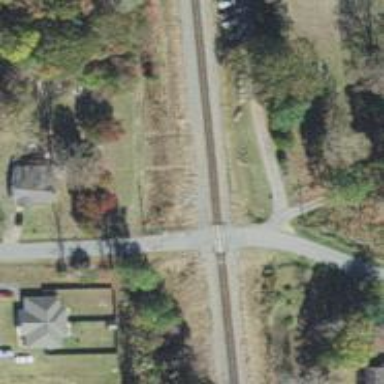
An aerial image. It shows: Level crossing along the railway.